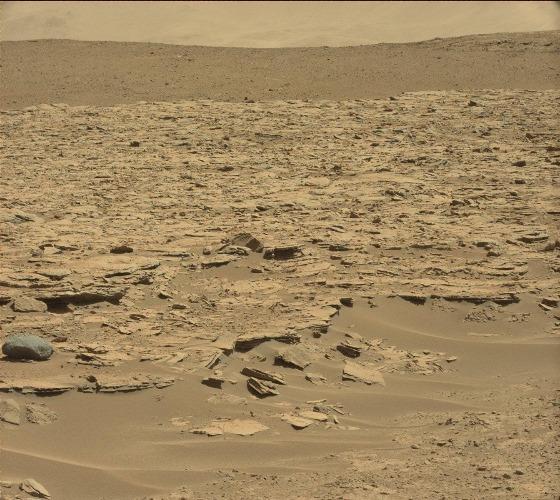
Terrain classes present: Bedrock, Gravel / Sand / Soil, Rock, Shadow, Sky / Distant Mountains